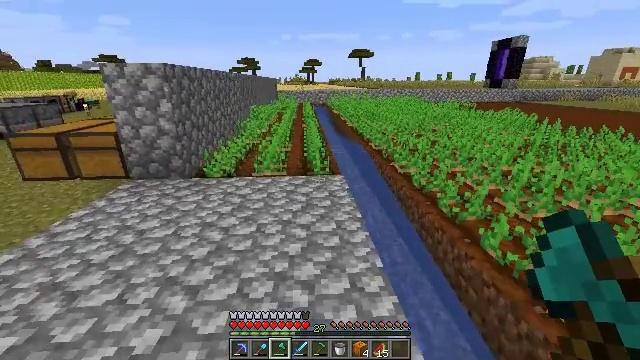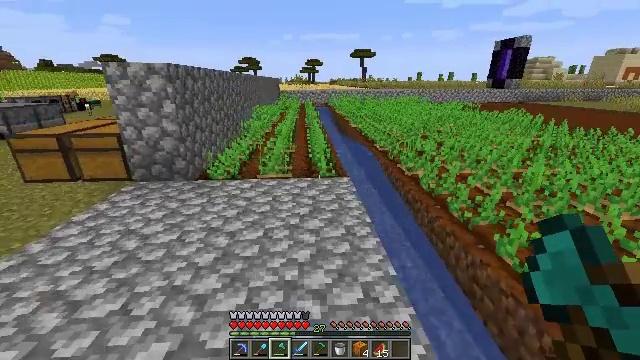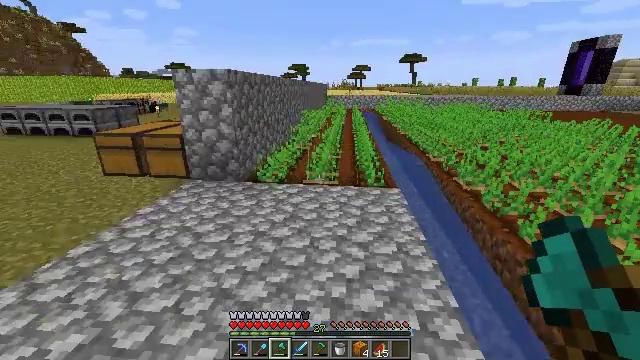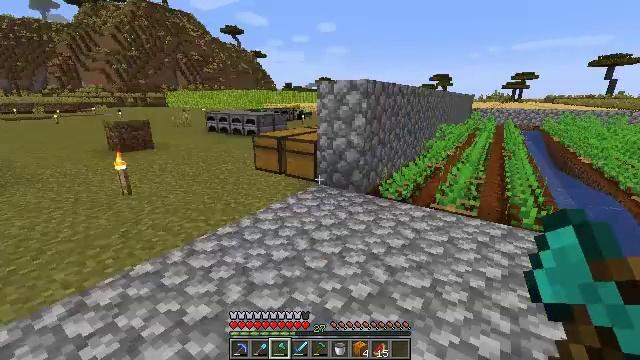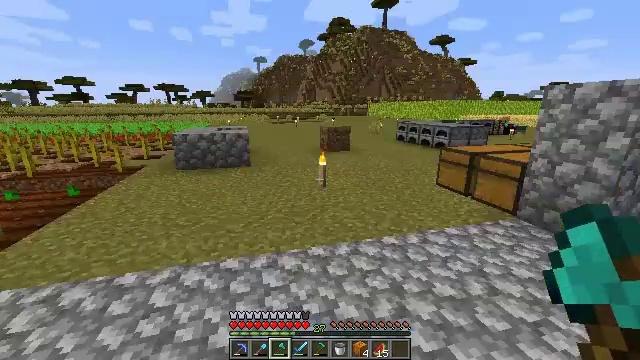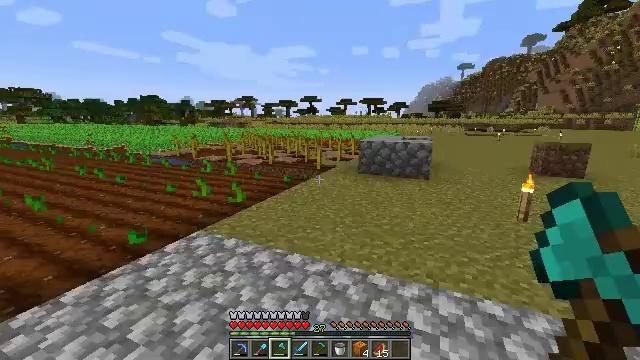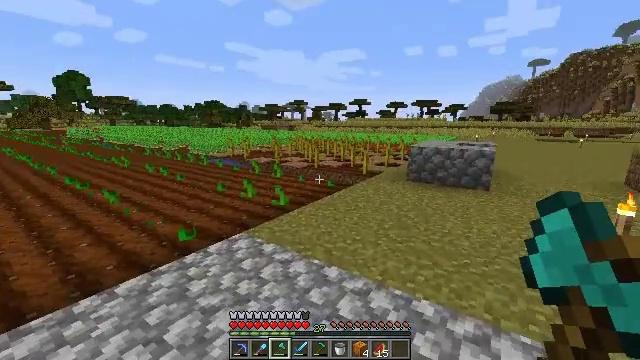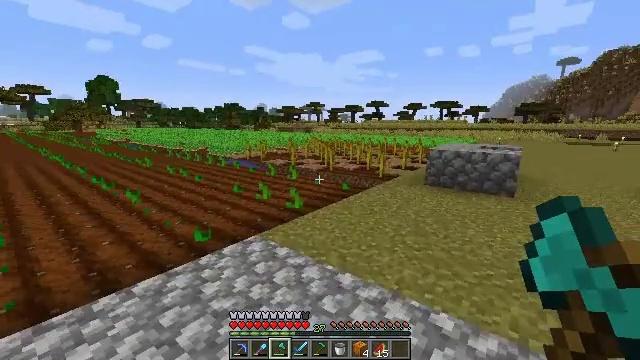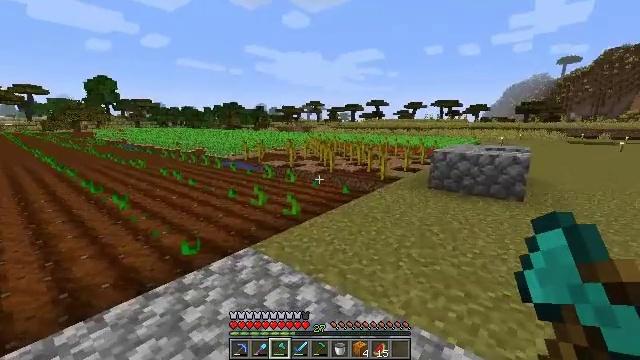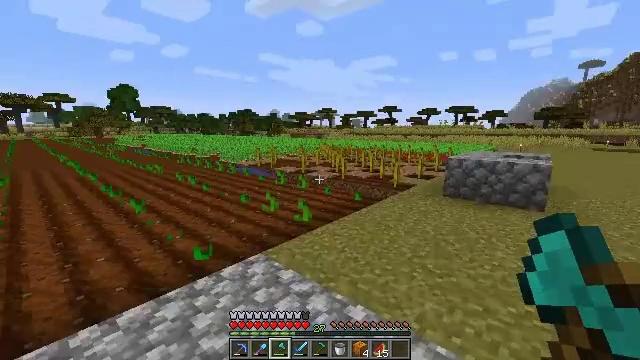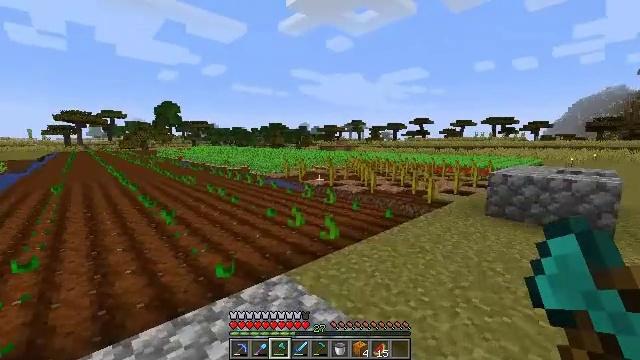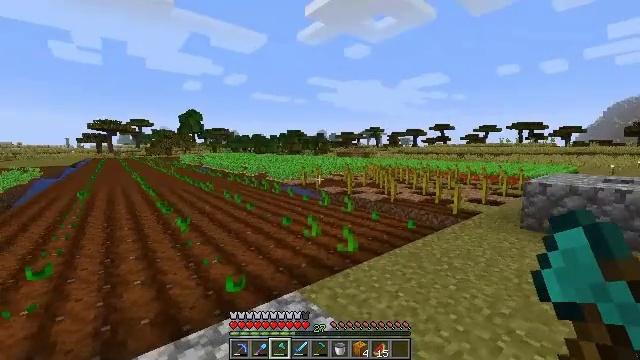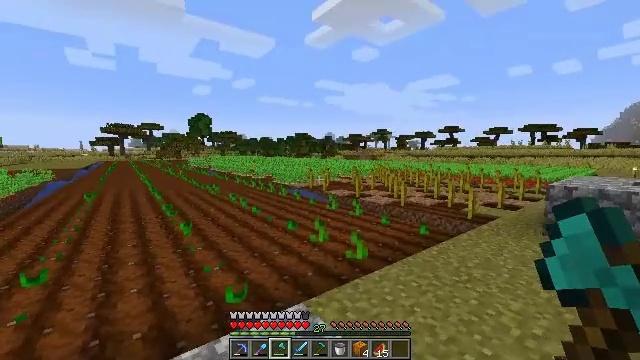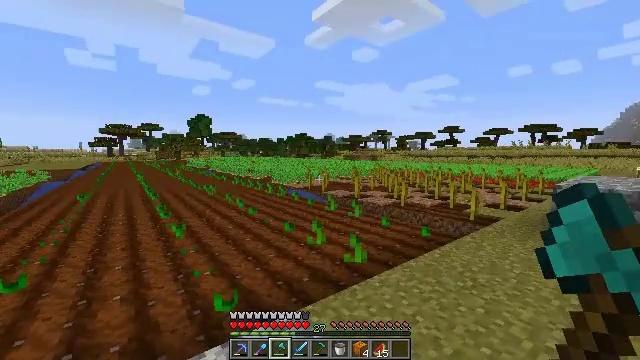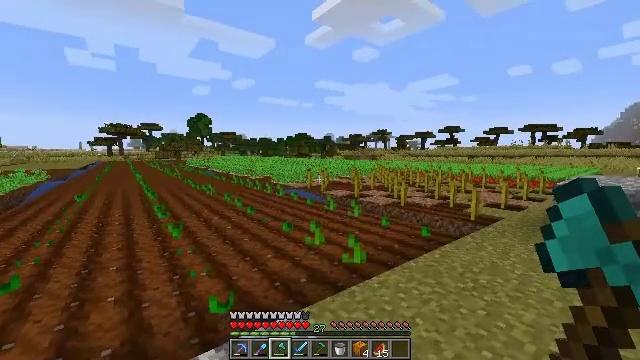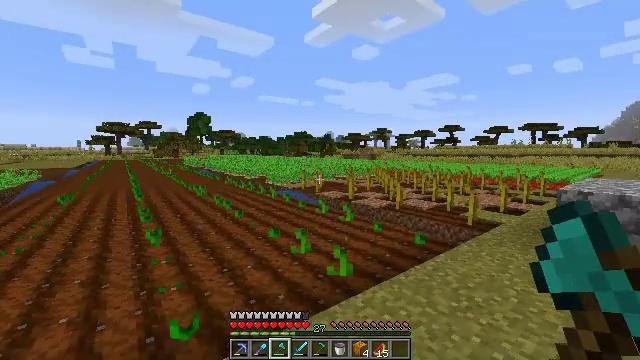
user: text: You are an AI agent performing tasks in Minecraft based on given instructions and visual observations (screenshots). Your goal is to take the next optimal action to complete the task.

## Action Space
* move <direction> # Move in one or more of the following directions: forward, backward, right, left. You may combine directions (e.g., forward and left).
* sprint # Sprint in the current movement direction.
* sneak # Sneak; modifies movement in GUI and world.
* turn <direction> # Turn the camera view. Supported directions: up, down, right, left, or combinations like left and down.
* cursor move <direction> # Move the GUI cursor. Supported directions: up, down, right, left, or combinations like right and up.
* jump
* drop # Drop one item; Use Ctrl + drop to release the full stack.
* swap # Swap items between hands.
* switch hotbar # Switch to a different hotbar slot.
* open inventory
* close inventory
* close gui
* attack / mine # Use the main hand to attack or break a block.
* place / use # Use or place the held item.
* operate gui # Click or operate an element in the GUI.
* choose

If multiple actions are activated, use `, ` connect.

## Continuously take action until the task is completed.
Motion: motion action
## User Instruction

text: Mine potatoes from the farmland.
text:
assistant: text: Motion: move forward and move left
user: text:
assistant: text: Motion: move forward, turn left and up
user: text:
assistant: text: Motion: move forward, turn left and up
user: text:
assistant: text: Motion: move forward, turn left and up
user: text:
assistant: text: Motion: move forward, turn left and up
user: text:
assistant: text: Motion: move forward, turn left
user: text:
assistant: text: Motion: move forward, turn left
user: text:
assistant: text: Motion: move forward
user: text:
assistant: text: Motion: move forward, turn left and up
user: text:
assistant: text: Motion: move forward, turn left and up
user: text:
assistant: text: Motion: move forward, turn left and up
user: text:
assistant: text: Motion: move forward, turn left
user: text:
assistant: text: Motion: move forward and move right
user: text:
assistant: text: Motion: move forward and move right
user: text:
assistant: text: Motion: move forward and move right
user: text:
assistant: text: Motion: move forward and move right
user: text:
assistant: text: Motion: move forward and move right
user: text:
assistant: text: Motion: move forward and move right
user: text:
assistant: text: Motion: move forward and move right
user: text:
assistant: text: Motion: move forward and move right
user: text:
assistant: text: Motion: move forward and move right
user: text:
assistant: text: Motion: move forward and move right
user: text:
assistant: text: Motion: move forward and move right, turn right
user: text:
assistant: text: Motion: move forward and move right, turn right and down
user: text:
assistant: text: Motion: move forward and move right, turn right and down
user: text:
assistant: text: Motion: move forward and move right, turn right and down
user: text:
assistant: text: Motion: move forward and move right, turn right and down
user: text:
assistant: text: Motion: move forward and move right
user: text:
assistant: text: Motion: move forward
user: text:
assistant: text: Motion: move forward